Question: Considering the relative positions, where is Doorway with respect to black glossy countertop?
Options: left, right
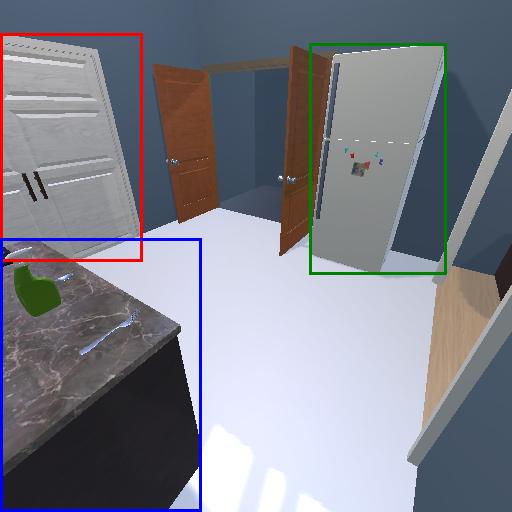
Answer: left